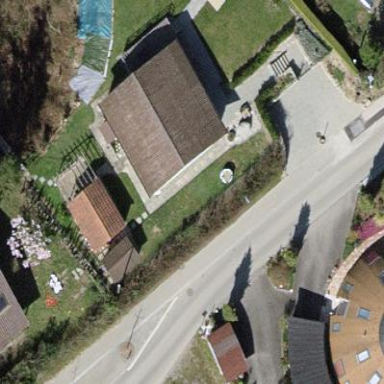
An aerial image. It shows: Simple and straightforward house.